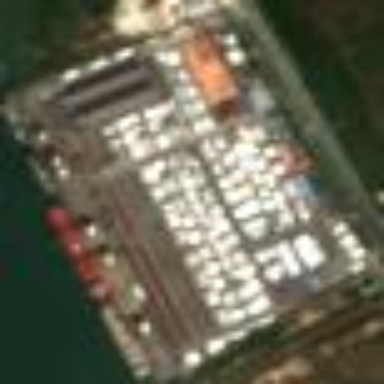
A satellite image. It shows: Industrial area designated as port.